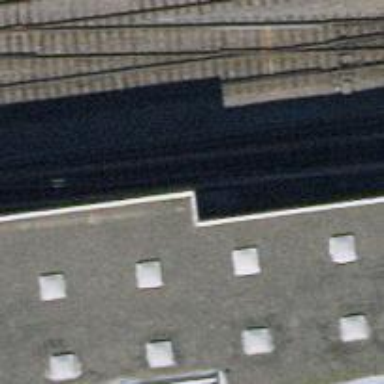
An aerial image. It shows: Railway with electrified contact lines.